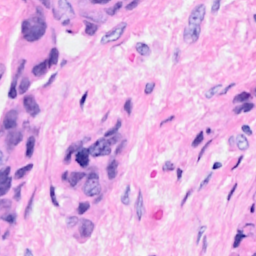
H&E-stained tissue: Breast